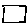
Label: square